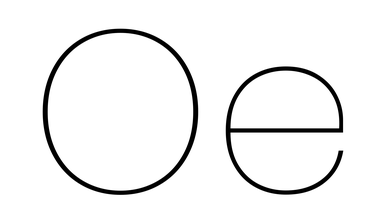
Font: Poppins-Thin